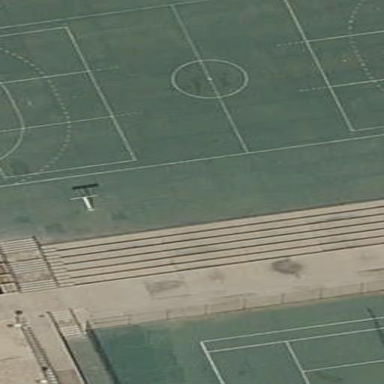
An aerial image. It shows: Paved futsal pitch in leisure land area.